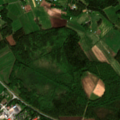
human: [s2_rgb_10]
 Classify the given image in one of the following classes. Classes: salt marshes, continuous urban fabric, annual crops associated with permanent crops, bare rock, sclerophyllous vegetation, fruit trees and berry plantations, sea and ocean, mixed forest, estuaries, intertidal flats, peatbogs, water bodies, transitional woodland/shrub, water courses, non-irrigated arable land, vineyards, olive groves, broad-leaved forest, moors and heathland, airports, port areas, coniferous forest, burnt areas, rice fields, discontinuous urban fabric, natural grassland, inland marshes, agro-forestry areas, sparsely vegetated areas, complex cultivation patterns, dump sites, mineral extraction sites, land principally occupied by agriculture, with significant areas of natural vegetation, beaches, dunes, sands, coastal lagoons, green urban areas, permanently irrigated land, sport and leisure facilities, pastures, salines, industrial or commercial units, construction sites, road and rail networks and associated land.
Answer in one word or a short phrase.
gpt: discontinuous urban fabric, land principally occupied by agriculture, with significant areas of natural vegetation, coniferous forest, mixed forest